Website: home-depot
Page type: billing-address
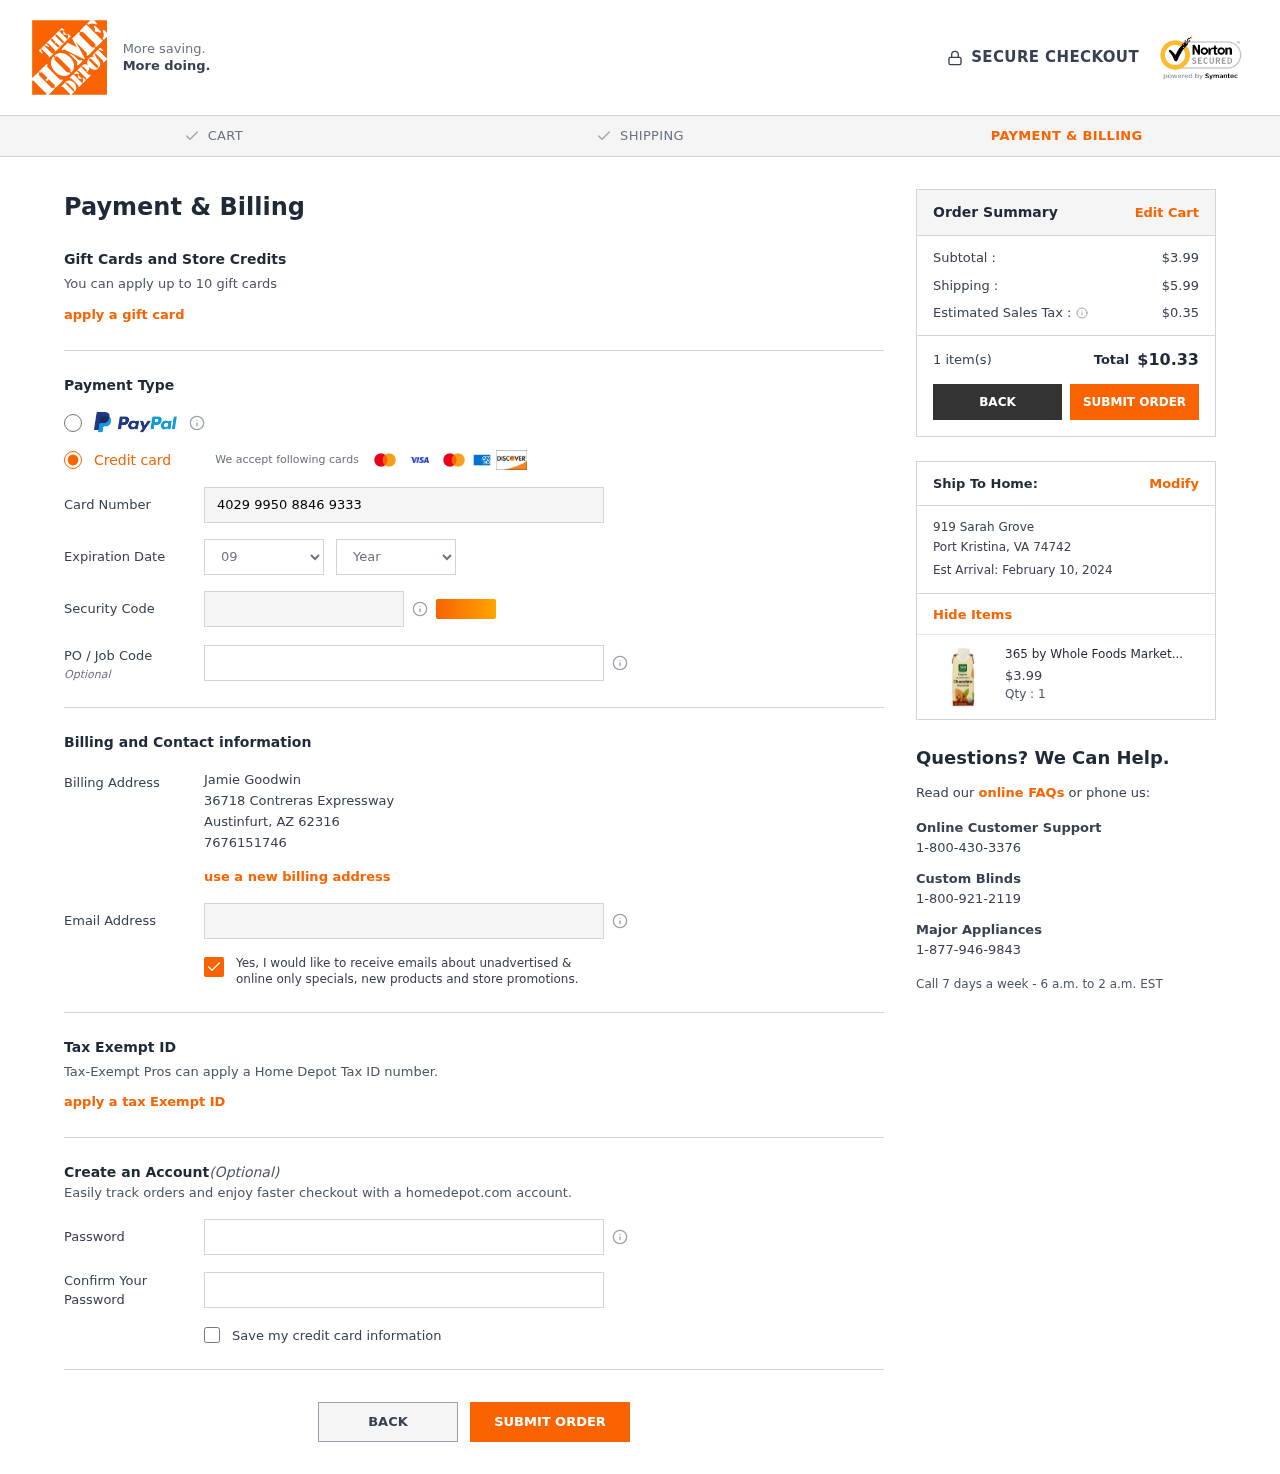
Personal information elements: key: PII_CARD_CVV
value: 839
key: PII_CARD_EXPIRY_MONTH
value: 09
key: PII_CARD_EXPIRY_YEAR
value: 27
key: PII_CARD_NUMBER
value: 4029 9950 8846 9333
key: PII_CITY
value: Austinfurt
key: PII_CITY2
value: Port Kristina
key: PII_EMAIL
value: jamiegoodwin@gmail.com
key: PII_FULLNAME
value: Jamie Goodwin
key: PII_PHONE
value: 7676151746
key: PII_POSTCODE
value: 62316
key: PII_POSTCODE2
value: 74742
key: PII_STATE_ABBR
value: AZ
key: PII_STATE_ABBR2
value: VA
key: PII_STREET
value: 36718 Contreras Expressway
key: PII_STREET2
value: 919 Sarah Grove
Product elements: key: PRODUCT1_NAME
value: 365 by Whole Foods Market, Organic Unsweetened Almond Milk, Chocolate (1 Single Carton), 8 Fl Oz
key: PRODUCT1_PRICE
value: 3.99
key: PRODUCT1_QUANTITY
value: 1
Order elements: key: ORDER_SUBTOTAL
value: $3.99
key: ORDER_SHIPPING_COST
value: $5.99
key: ORDER_TAX
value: $0.35
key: ORDER_NUM_ITEMS
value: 1 item(s)
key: ORDER_TOTAL
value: $10.33
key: ORDER_DELIVERY_DATE
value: Est Arrival: February 10, 2024